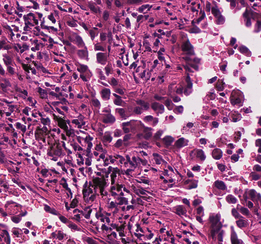
Tumor epithelial tissue: yes
Tumor-associated stroma tissue: yes
Normal tissue: no